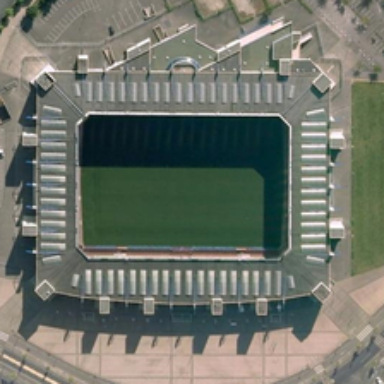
This is a square gym .